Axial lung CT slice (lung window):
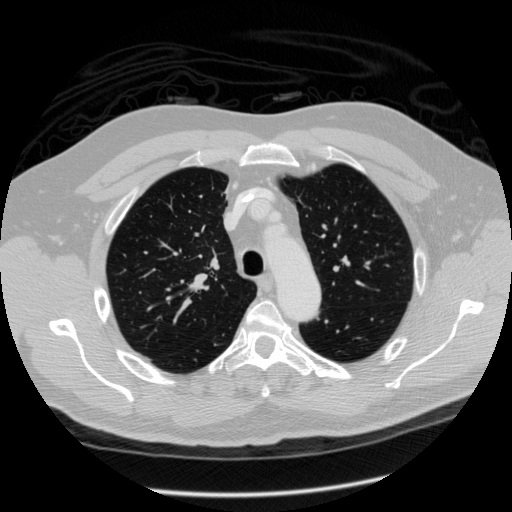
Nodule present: no